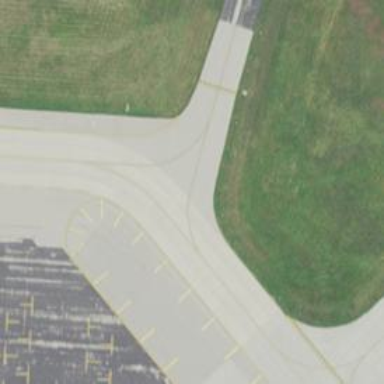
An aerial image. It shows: Image of taxiway at airport.